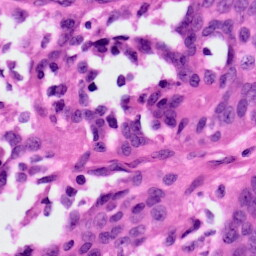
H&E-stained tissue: Ovarian